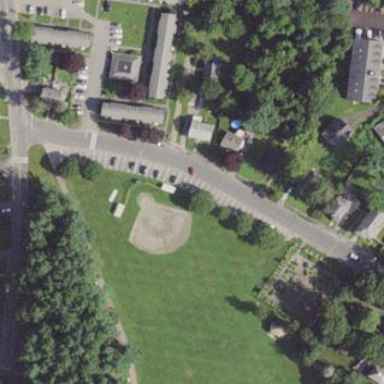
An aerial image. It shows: Baseball pitch for leisure land activities.